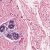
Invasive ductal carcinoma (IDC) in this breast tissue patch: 0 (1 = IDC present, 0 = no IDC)